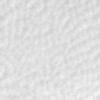
Label: no_change